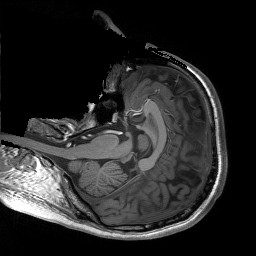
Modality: T1w
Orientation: axial